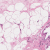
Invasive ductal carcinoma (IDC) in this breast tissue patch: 0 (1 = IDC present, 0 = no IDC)